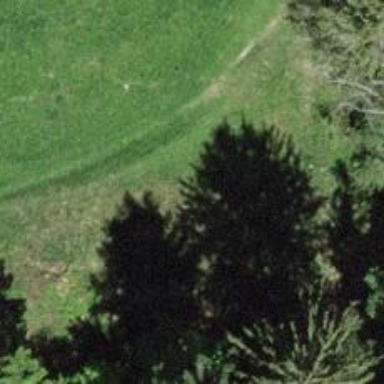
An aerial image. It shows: Grassy path with excellent trail visibility.